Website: bh-photo
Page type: review-order
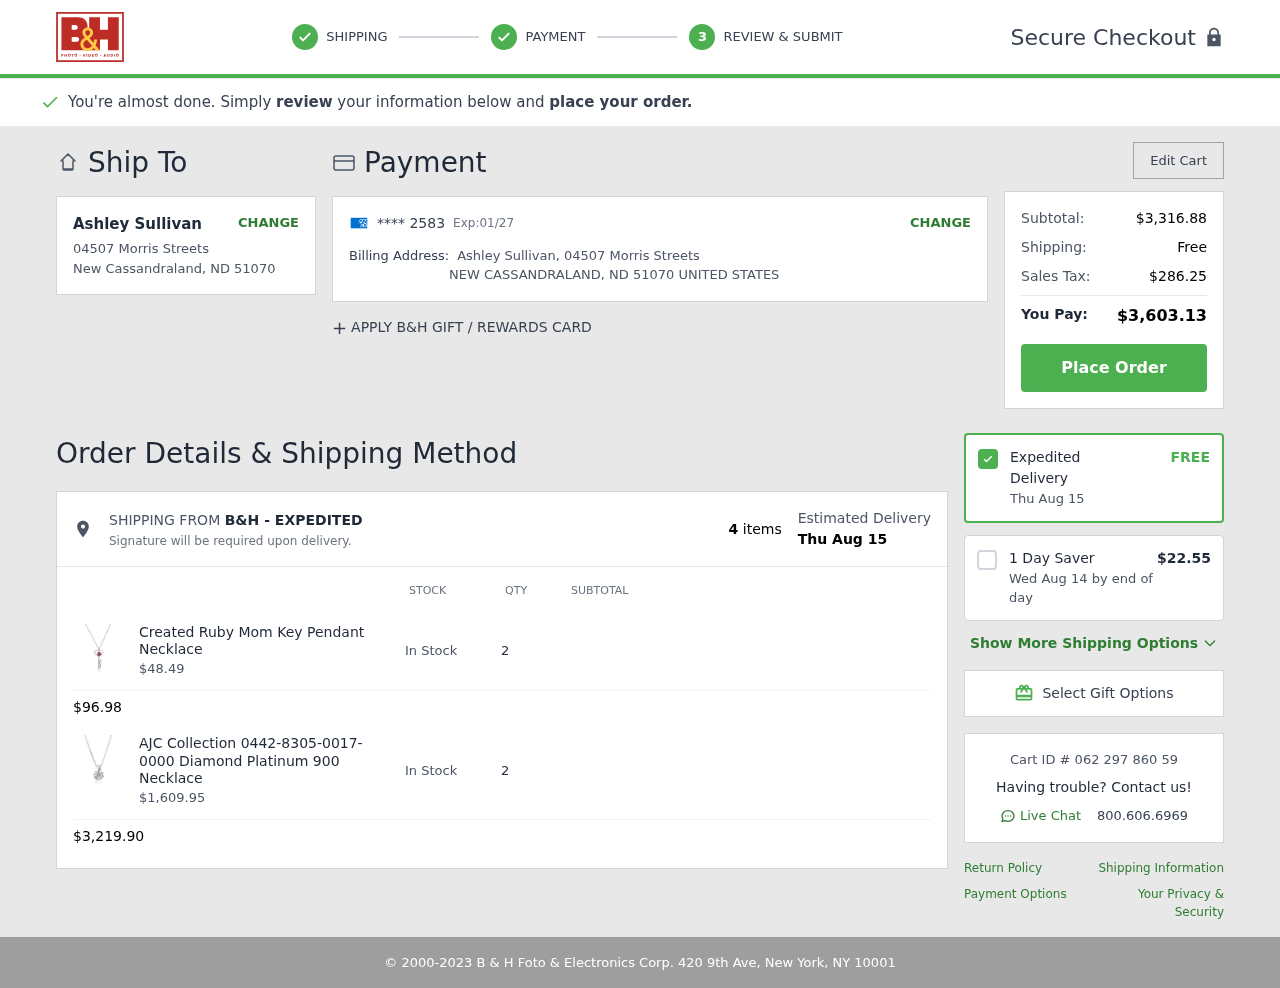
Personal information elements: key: PII_CARD_EXPIRY
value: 01/27
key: PII_CARD_LAST4
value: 2583
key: PII_CITY
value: New Cassandraland
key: PII_COUNTRY
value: UNITED STATES
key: PII_FULLNAME
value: Ashley Sullivan
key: PII_POSTCODE
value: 51070
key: PII_STATE_ABBR
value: ND
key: PII_STREET
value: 04507 Morris Streets
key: PII_STREET2
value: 04507 Morris Streets
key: PII_FULLNAME2
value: Ashley Sullivan
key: PII_CITY2
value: NEW CASSANDRALAND
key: PII_STATE_ABBR2
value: ND
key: PII_POSTCODE_FULL
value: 51070
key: PII_POSTCODE_NUMERIC
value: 51070
Product elements: key: PRODUCT1_NAME
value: Created Ruby Mom Key Pendant Necklace
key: PRODUCT1_PRICE
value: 48.49
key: PRODUCT1_QUANTITY
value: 2
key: PRODUCT2_NAME
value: AJC Collection 0442-8305-0017-0000 Diamond Platinum 900 Necklace
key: PRODUCT2_PRICE
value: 1609.95
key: PRODUCT2_QUANTITY
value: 2
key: PRODUCT1_SUBTOTAL
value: $96.98
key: PRODUCT2_SUBTOTAL
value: $3,219.90
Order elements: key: ORDER_SUBTOTAL
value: $3,316.88
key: ORDER_SHIPPING_COST
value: Free
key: ORDER_TAX
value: $286.25
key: ORDER_TOTAL
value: $3,603.13
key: ORDER_NUM_ITEMS
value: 4 items
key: ORDER_DELIVERY_DATE
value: Thu Aug 15
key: ORDER_DELIVERY_DATE2
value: Thu Aug 15
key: ORDER_DELIVERY_DATE_ALT
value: Wed Aug 14 by end of day
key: ORDER_EXPEDITED_SHIPPING
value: $22.55
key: ORDER_ID
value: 062 297 860 59